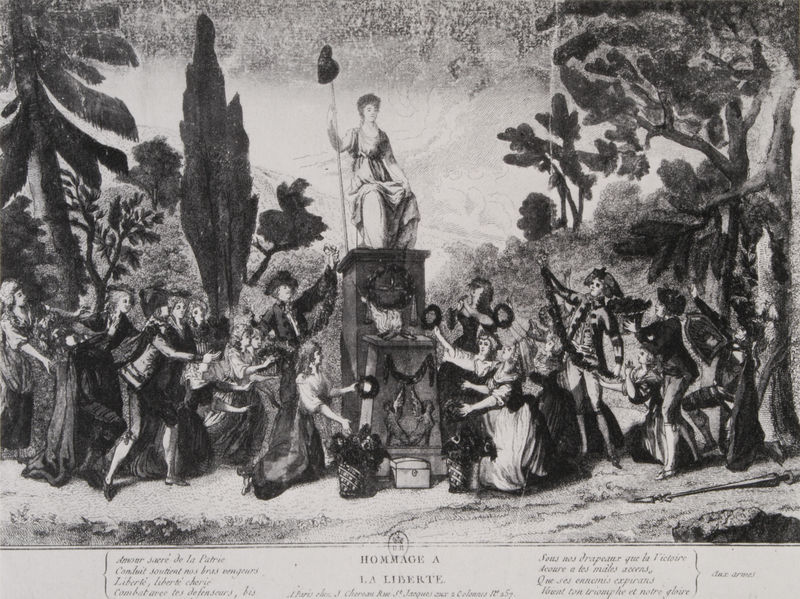
Titel: Der Freiheit zu Ehren
Standort: Paris
Institution: Bibliothèque Nationale.
Schlagwörter: baum, berg, blätter, gruppe, held, himmel, laub, mann, weiß, bäume, frauen, landschaft, menschen, frankreich, frau, grau, hut, kleid, licht, männer, schwarz, säule, zeichnung, fest, gesellschaft, feier, feiern, mütze, barock, sockel, stein, natur, figur, gewand, girlande, publikum, theater, renaissance, wald, skulptur, statue, perücke, schrift, pflaster, stab, grafik, graphik, französisch, lanze, soldaten, podest, freude, helligkeit, buch, denken, strahlen, kohle, denkmal, zypresse, druck, schwarzweiss, radierung, stich, revolution, text, uniform, knien, allegorie, kranz, lorbeer, göttin, sieg, stift, girlanden, triumph, freiheit, andacht, ehre, huldigung, johanna, orleans, herz, kränze, speer, gottheit, postament, verehrung, heilig, jubel, kupferstich, erinnerung, anbetung, französische revolution, liberte, bewunderung, jakobiner, zepter, offiziere, monument, staue, lorbeerkränze, statur, menschenmassen, huldigen, verehren, freier, frankrecih, befreiung, jubeln, verherrlichung, gloria, druckt, revolutuon, hommage, darbringen, jakobinermütze, zuseher, la liberte, sitzstaue, zetung, bäm, bewudnerung, die freiheit, könign, girmalnde, dirlande, hommage an die freiheit, loorbeerkran